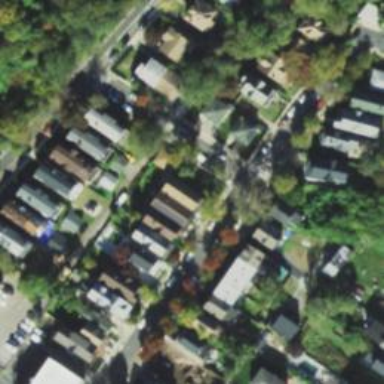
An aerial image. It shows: Residential road with separate sidewalk.